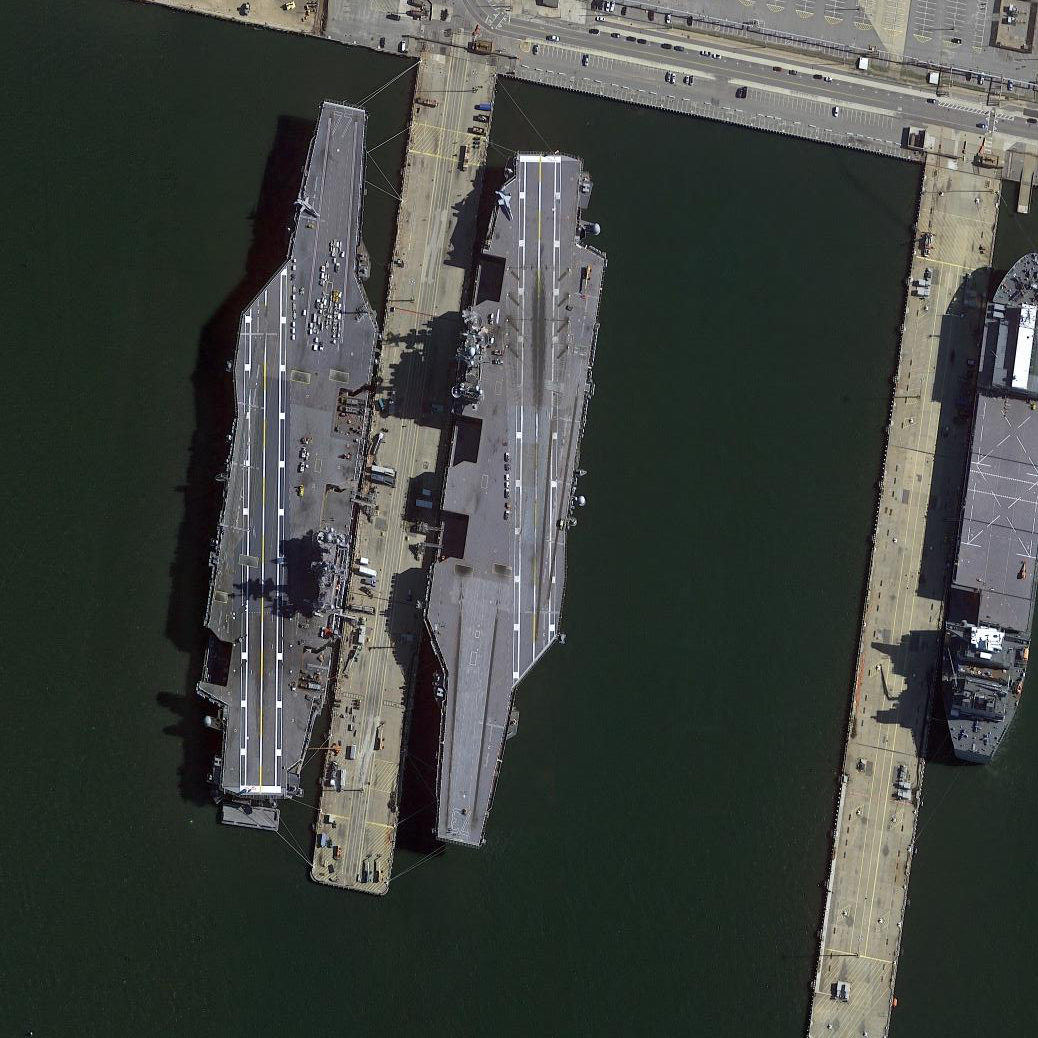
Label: aircraft_carrier